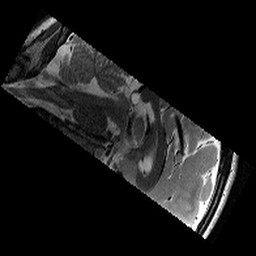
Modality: T2w
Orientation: sagittal
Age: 13
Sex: male
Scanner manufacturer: siemens
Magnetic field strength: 3 T
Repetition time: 9.23 s
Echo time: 0.067 s